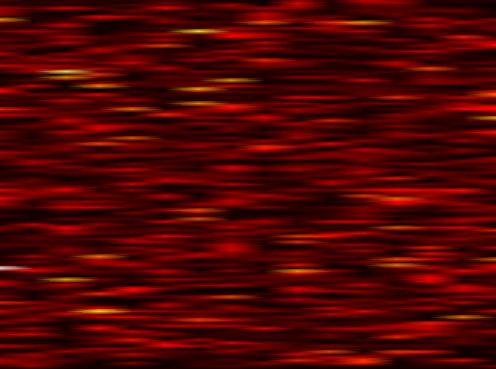
Label: WOLA